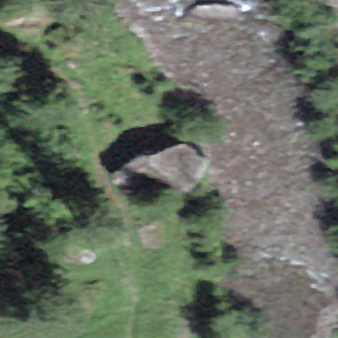
Label: bouldering_area